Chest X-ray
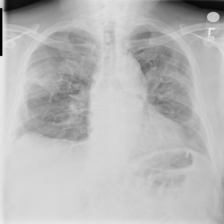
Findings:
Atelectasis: negative
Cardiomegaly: negative
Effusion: negative
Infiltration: negative
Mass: negative
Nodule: negative
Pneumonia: negative
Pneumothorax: negative
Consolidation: negative
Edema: negative
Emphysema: negative
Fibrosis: negative
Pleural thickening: negative
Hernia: negative